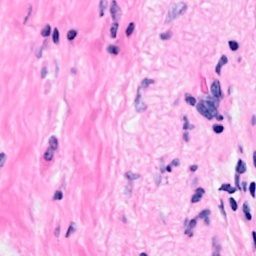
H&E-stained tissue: Breast